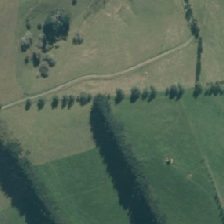
Land cover: broadleaved_indigenous_hardwood